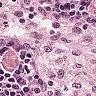
Metastatic tissue present: no